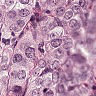
Metastatic tissue present: yes